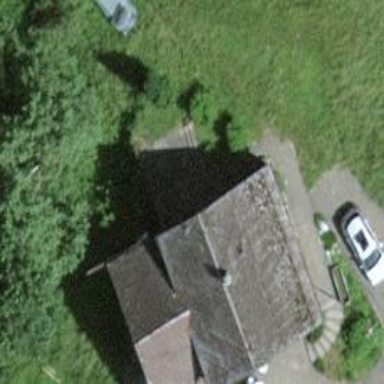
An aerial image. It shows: Detached building.